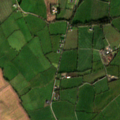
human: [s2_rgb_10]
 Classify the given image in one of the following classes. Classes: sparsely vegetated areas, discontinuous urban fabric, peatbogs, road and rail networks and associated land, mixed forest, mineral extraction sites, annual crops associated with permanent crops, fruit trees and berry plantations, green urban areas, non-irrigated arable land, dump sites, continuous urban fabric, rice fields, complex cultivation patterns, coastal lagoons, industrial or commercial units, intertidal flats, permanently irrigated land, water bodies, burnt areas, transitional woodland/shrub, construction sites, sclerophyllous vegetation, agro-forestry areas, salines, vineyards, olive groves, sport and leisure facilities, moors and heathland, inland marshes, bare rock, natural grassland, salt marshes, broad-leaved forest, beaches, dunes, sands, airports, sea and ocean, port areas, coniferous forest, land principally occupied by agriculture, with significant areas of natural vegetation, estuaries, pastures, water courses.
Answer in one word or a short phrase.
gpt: non-irrigated arable land, pastures